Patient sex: F
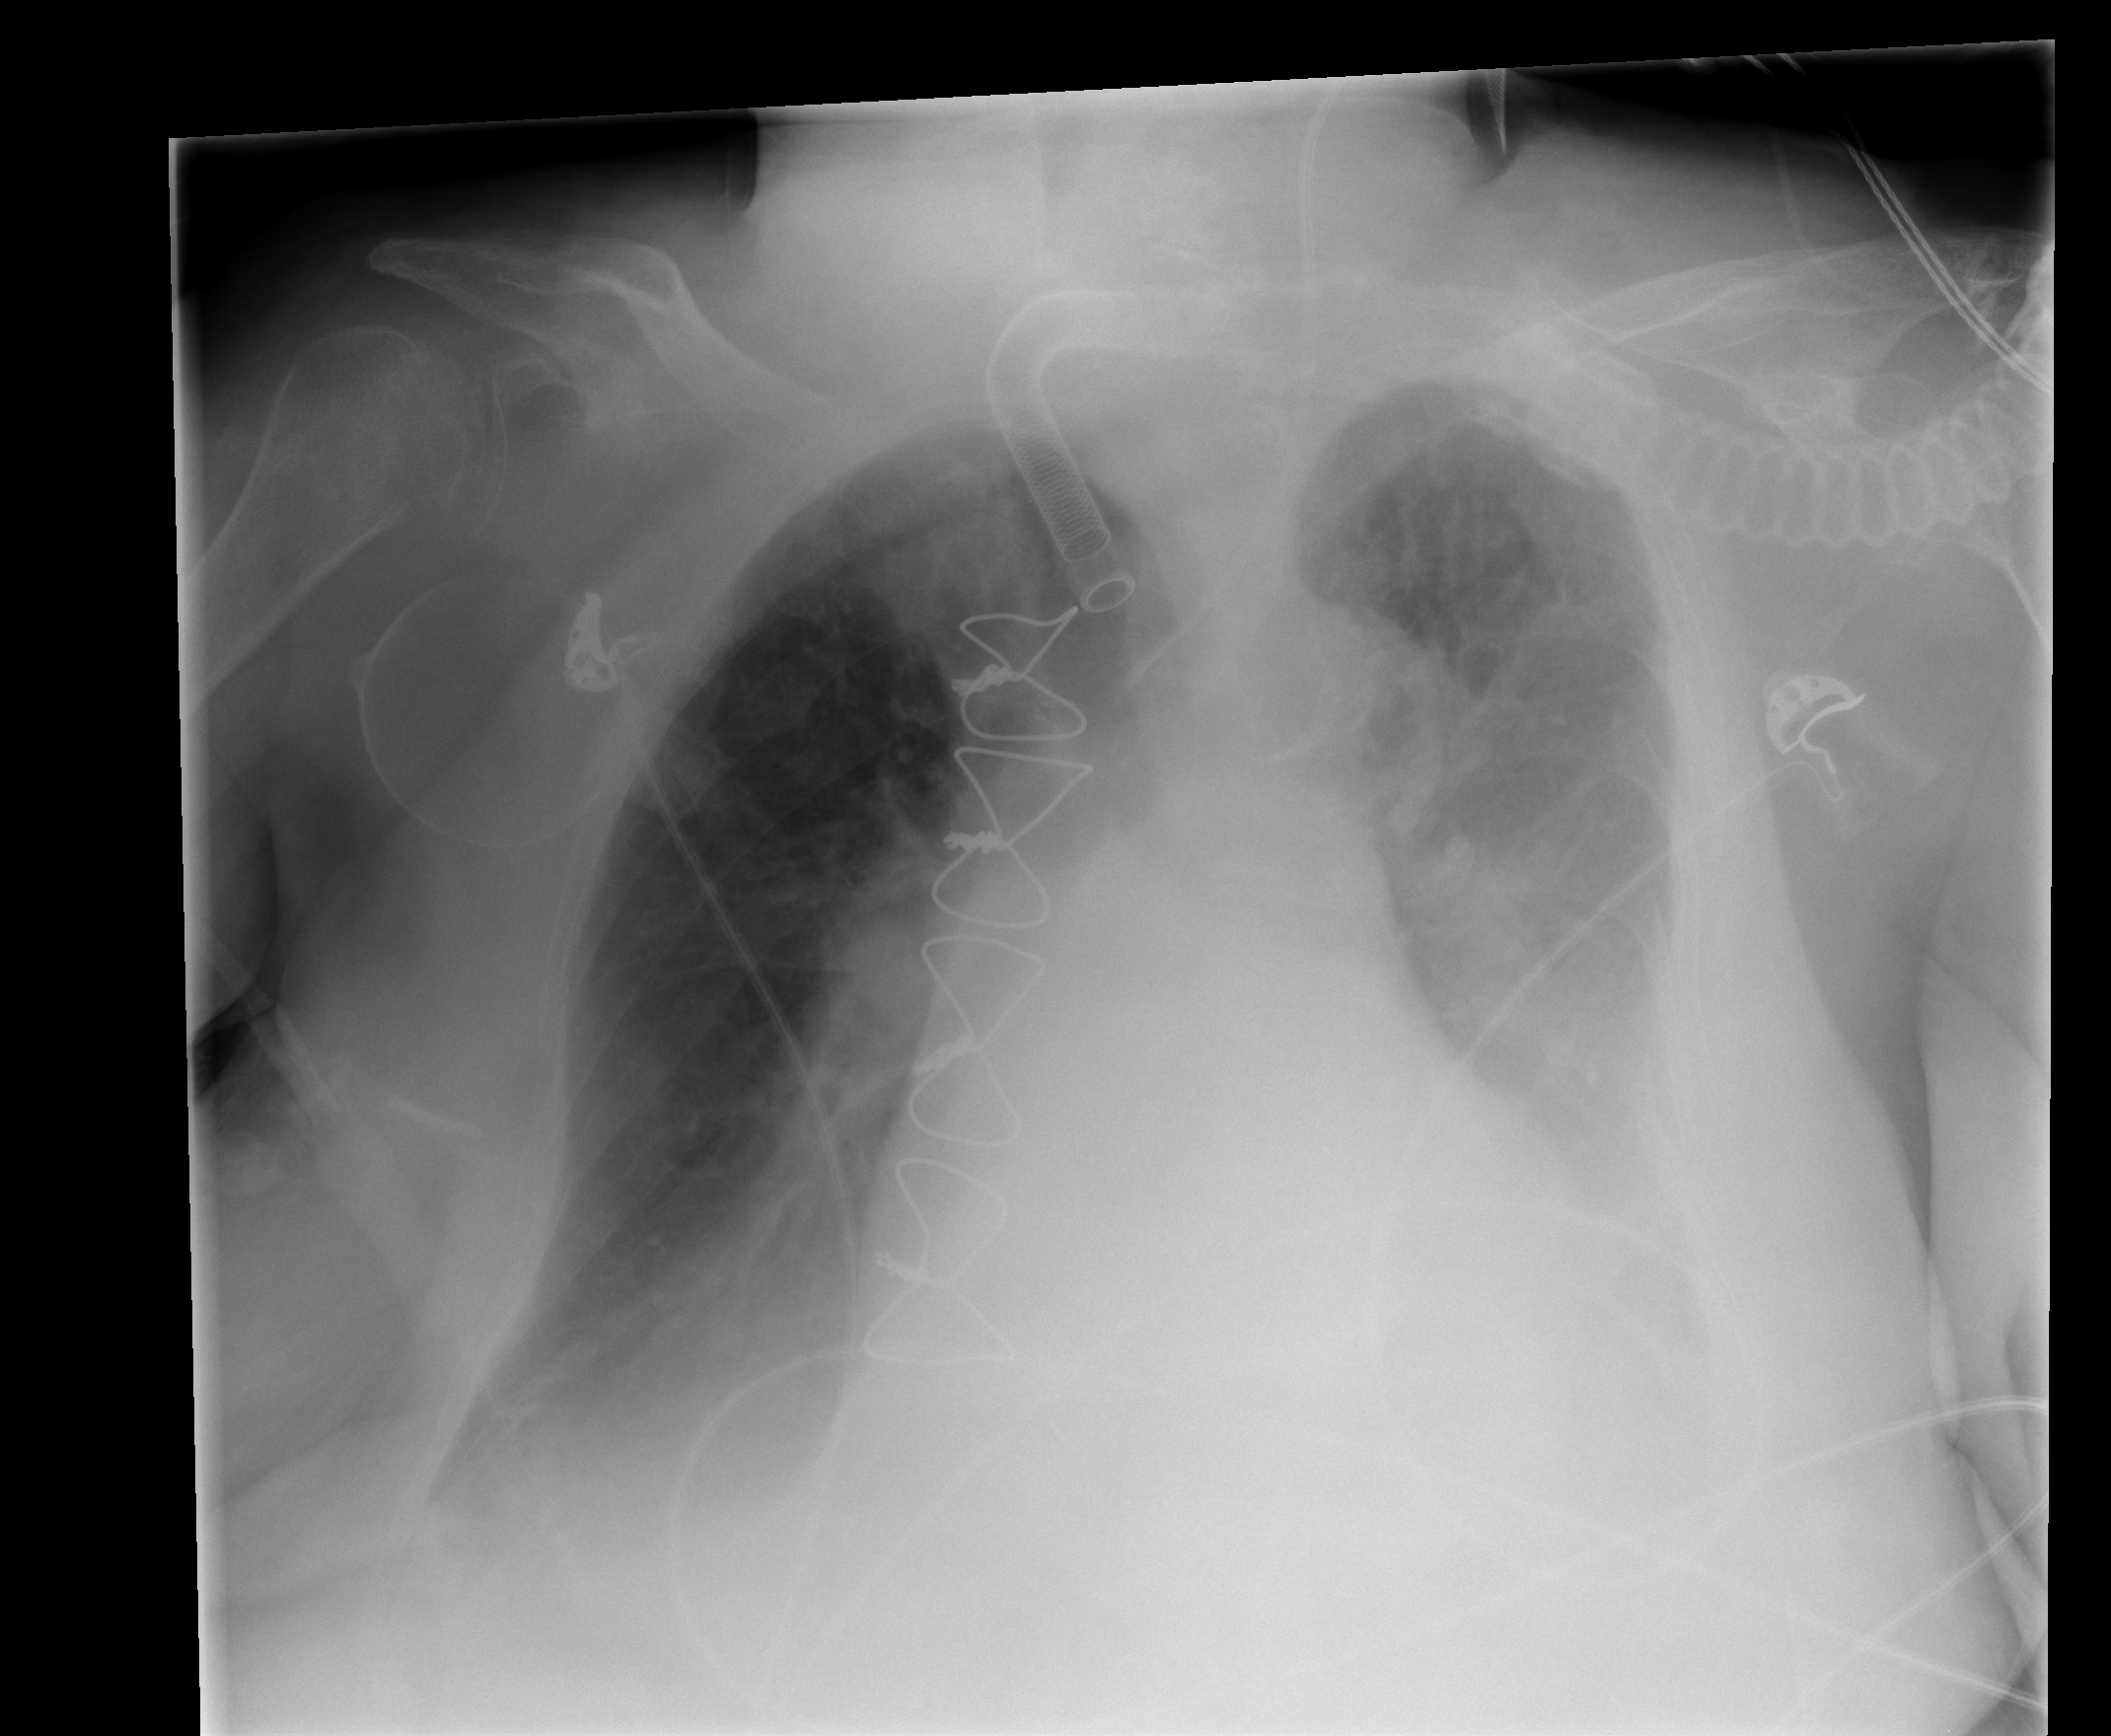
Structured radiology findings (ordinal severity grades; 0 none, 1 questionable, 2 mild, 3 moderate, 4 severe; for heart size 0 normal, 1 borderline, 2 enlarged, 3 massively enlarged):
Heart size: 2
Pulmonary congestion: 2
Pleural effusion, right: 3
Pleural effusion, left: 3
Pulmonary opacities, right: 1
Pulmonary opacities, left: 2
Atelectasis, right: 2
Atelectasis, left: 2